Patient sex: M
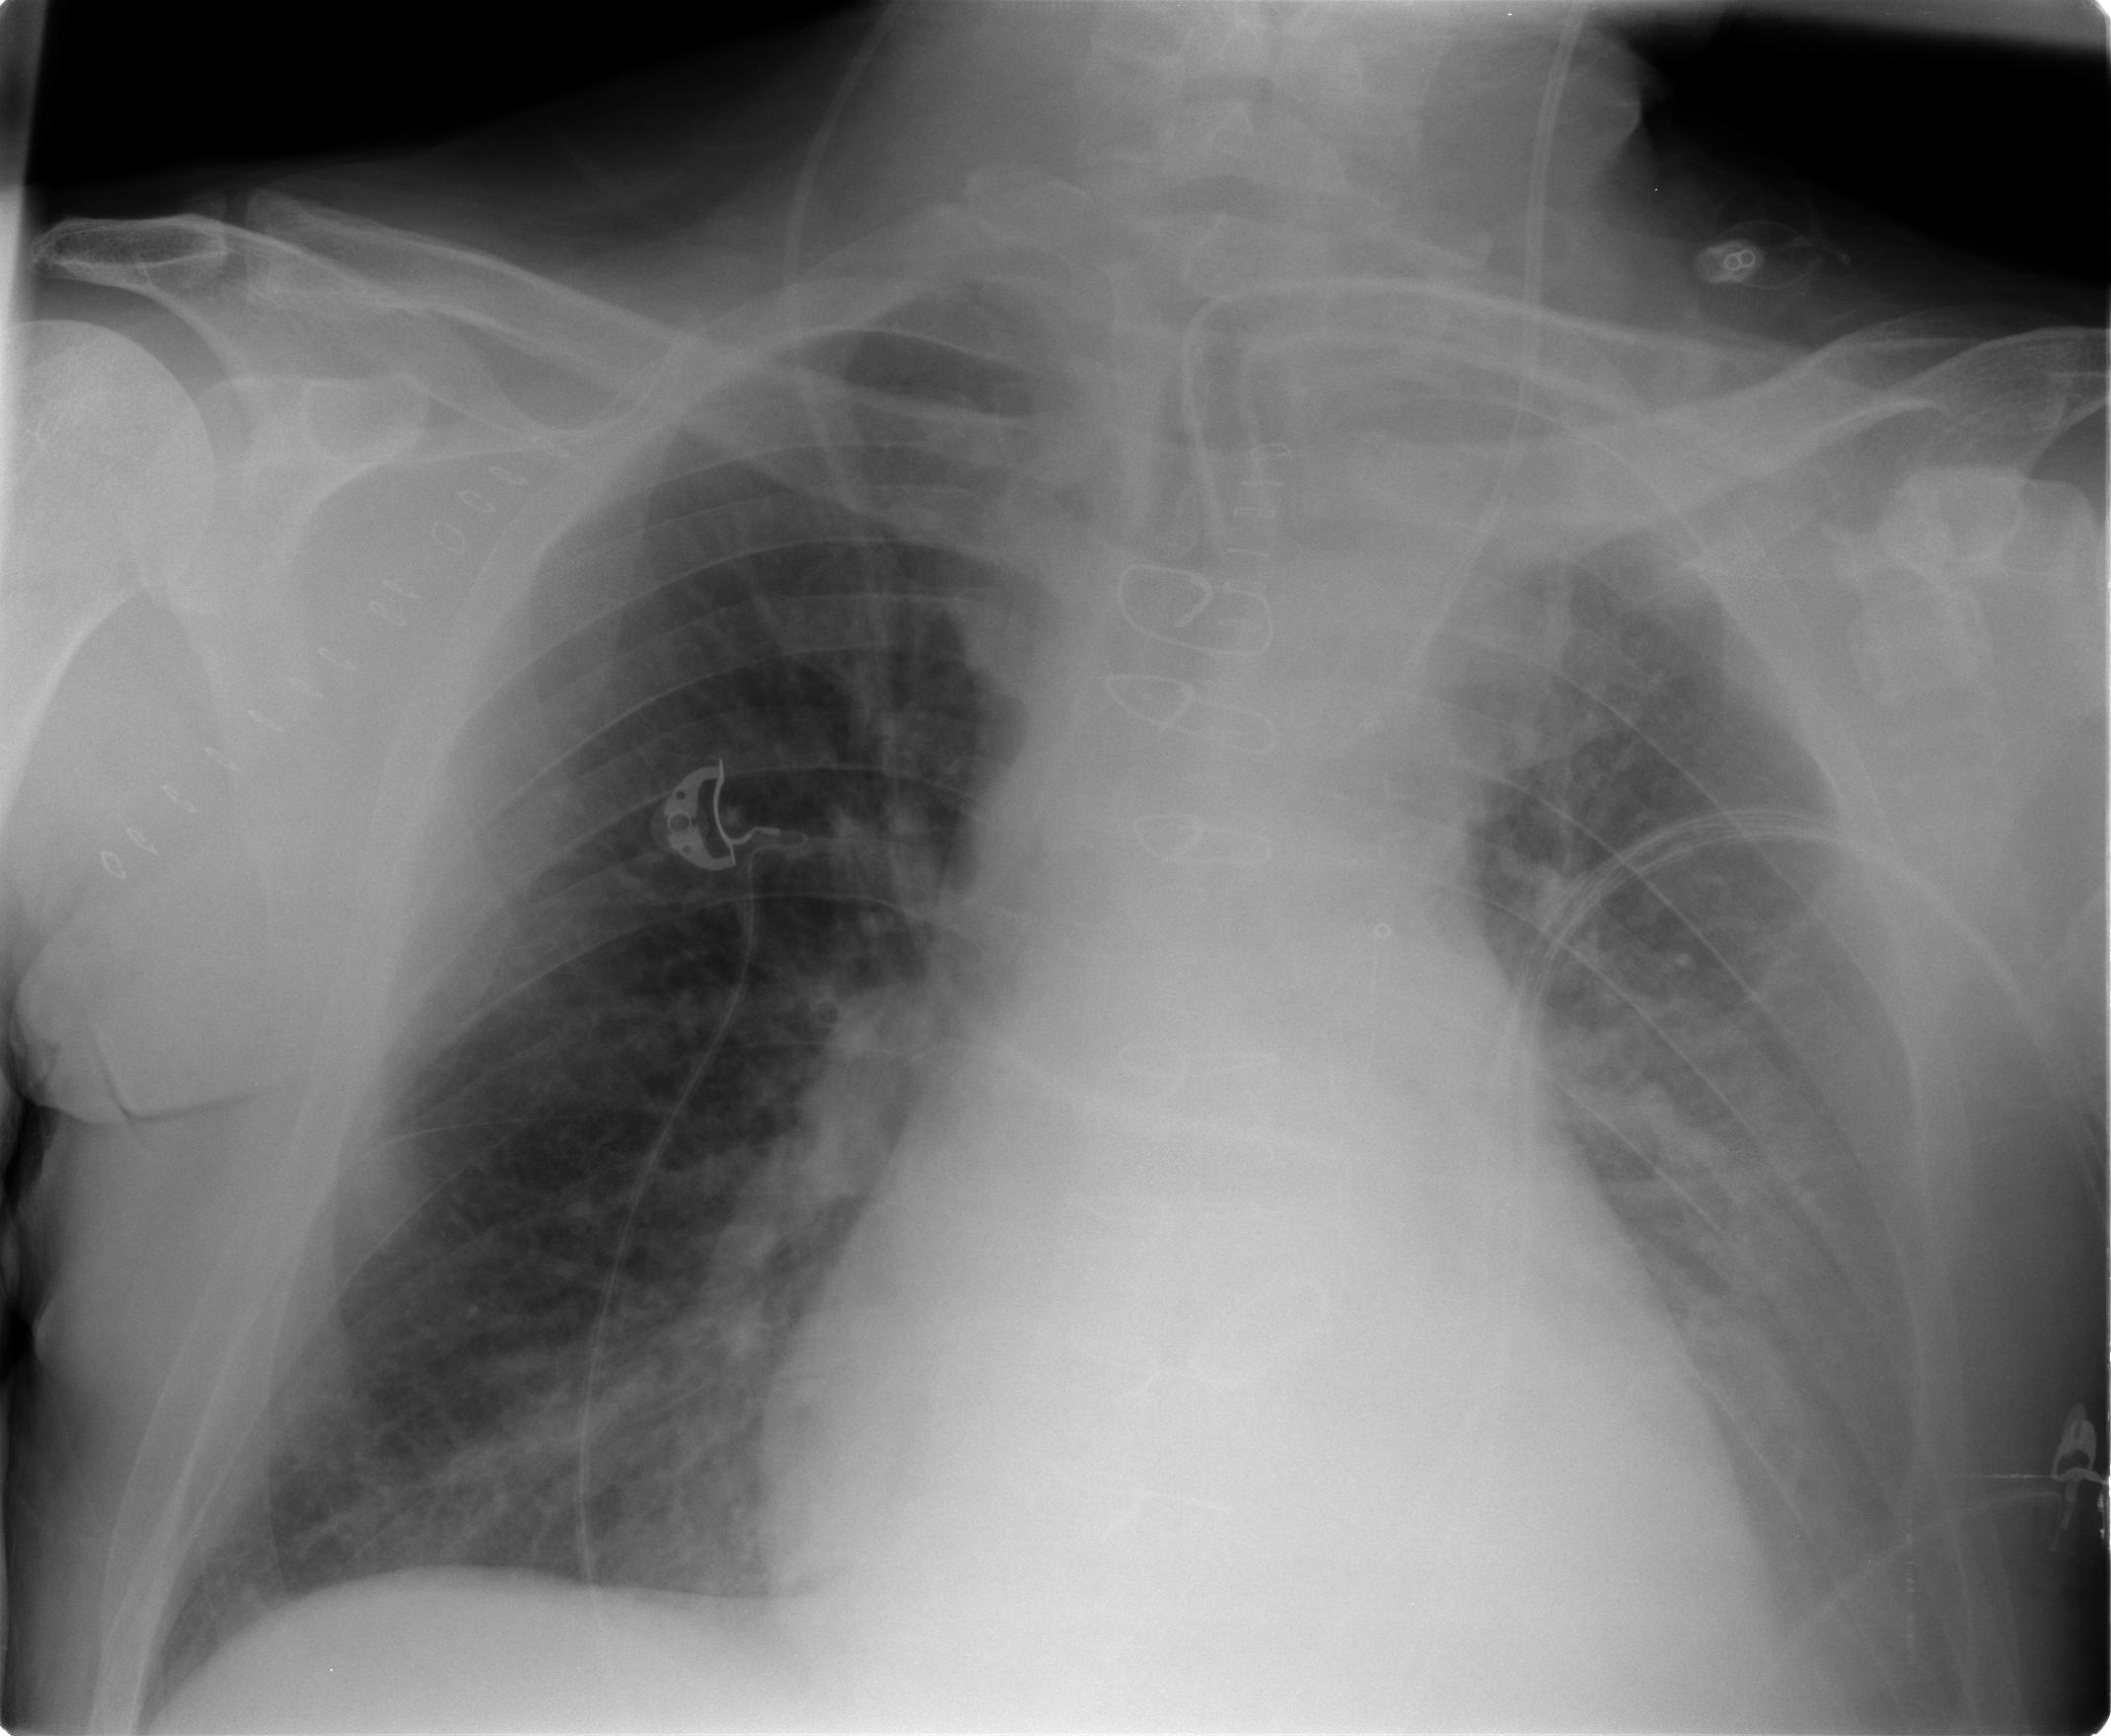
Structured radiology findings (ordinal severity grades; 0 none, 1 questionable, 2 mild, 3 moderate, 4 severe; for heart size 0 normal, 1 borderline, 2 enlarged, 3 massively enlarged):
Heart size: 2
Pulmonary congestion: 2
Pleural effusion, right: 0
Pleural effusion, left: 2
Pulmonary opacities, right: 0
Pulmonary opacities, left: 0
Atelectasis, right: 2
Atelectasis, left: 2